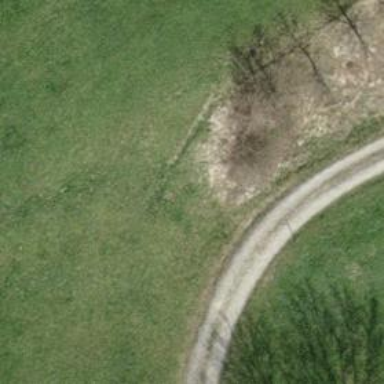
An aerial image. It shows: Hedge acting as barrier.